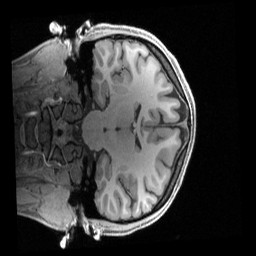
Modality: T1w
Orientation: coronal
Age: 19
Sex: female
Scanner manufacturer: siemens
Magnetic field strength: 3 T
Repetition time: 2.4 s
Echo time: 0.00222 s